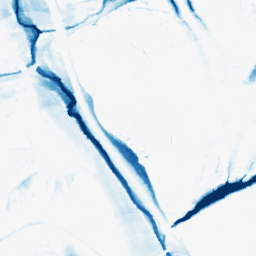
Category: morphological
Decomposition family: morphological_ellipse
Decomposition parameters: operation: closing
width: 20
height: 50
Upsampling method: sinc_hamming
Upsampling parameters: scale: 2
kernel_size: 4
Upsampling scale: 2